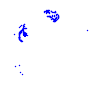
Particle: kaon